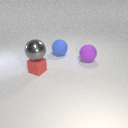
large blue rubber sphere to the left of large purple rubber sphere